Interaction volume radius: 5 \u00c5
Interaction volume height: 15 \u00c5
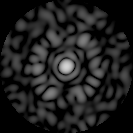
Disorder parameter: 0.8175